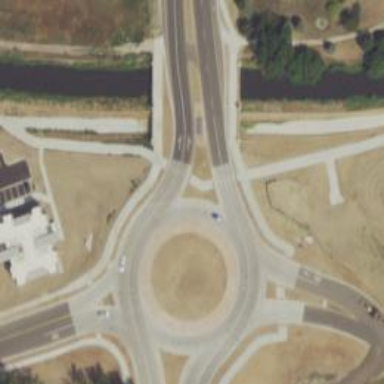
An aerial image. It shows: Tertiary road leading to roundabout junction.